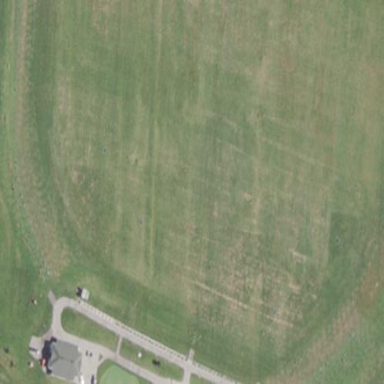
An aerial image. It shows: Grassy area designated for driving range golf.